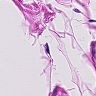
Metastatic tissue present: no